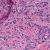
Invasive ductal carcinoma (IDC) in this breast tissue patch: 1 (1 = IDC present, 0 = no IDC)